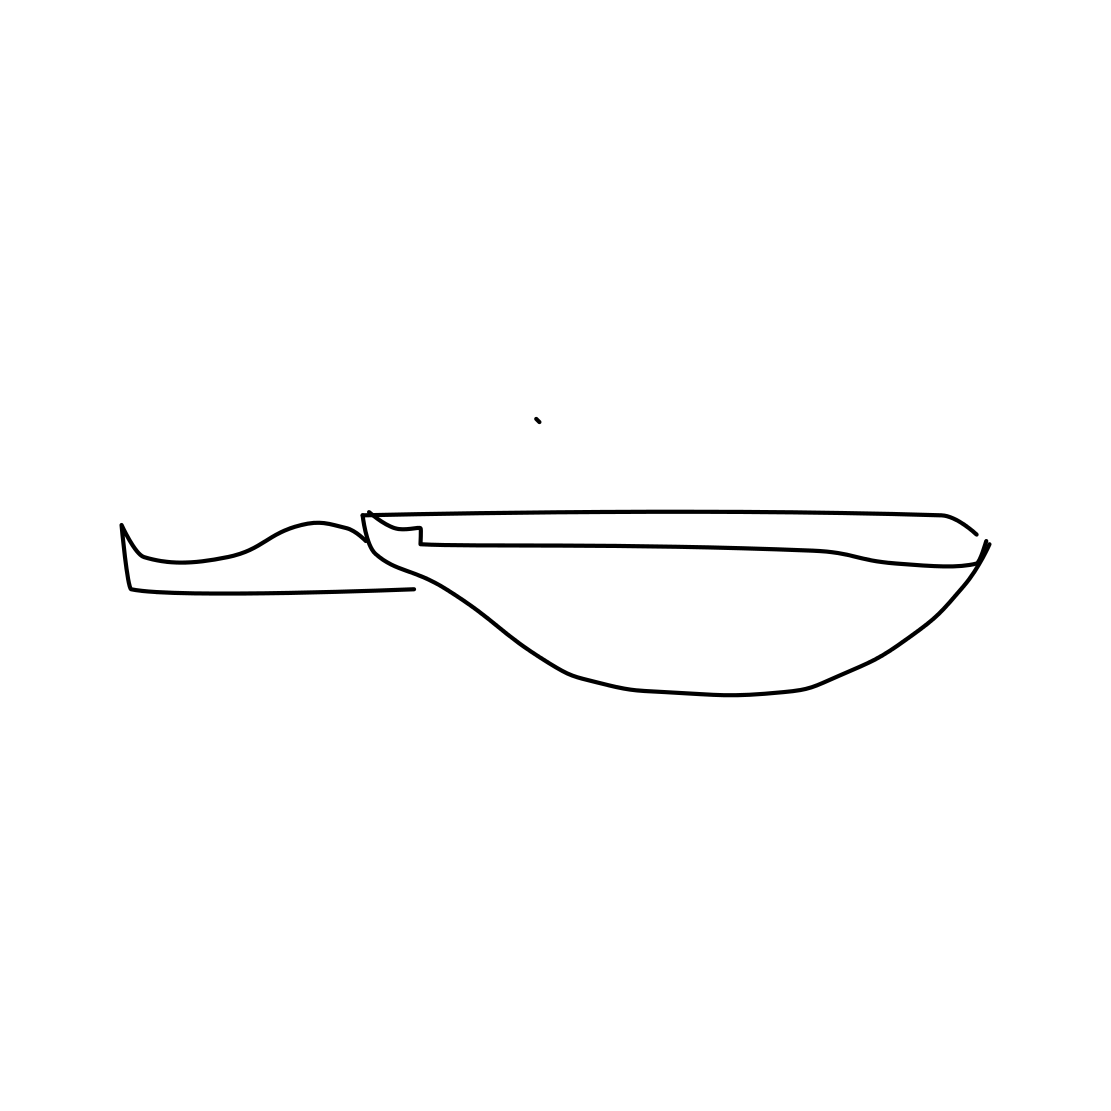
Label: frying-pan